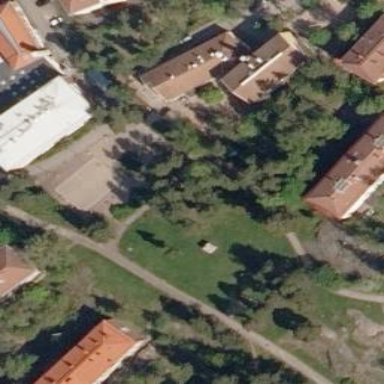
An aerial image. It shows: Civil area with kindergarten.